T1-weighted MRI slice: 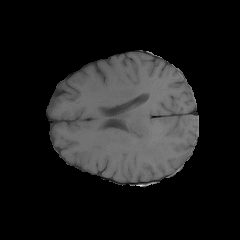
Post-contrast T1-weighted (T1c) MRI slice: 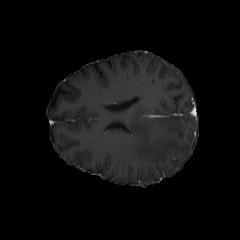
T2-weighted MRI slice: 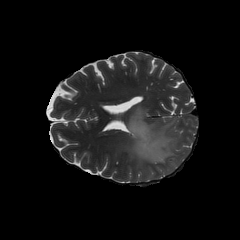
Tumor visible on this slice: yes